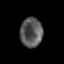
Tissue: prostate
Cell type: Epithelial cells
Senescence score: 0.2886
Nuclear area (px): 650
Mean DAPI intensity: 87.109